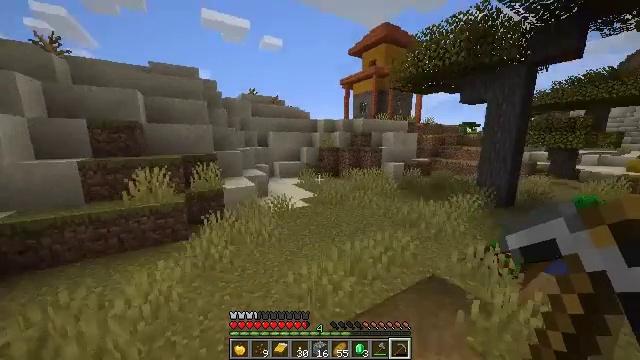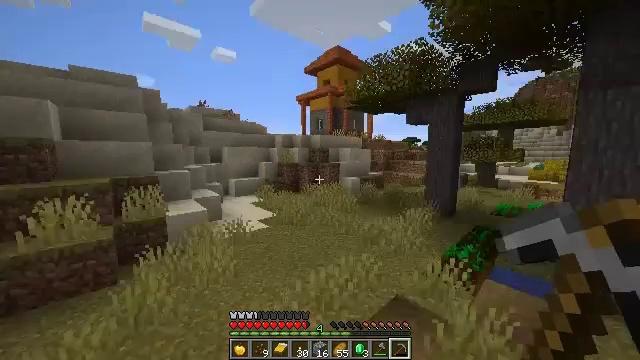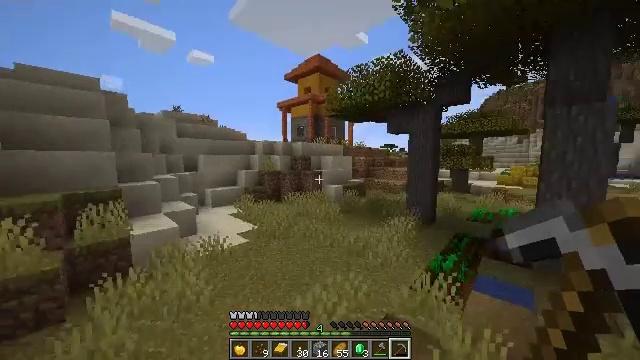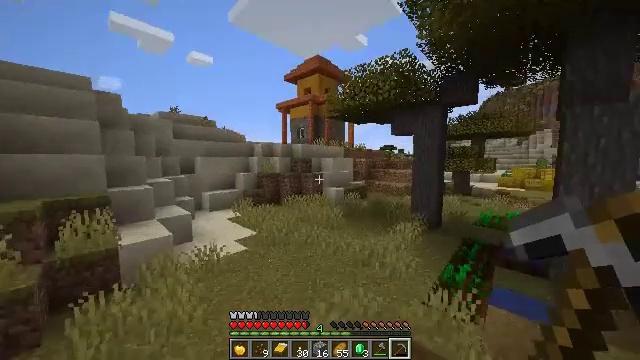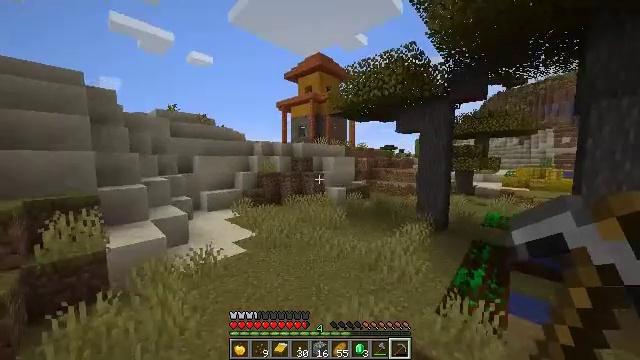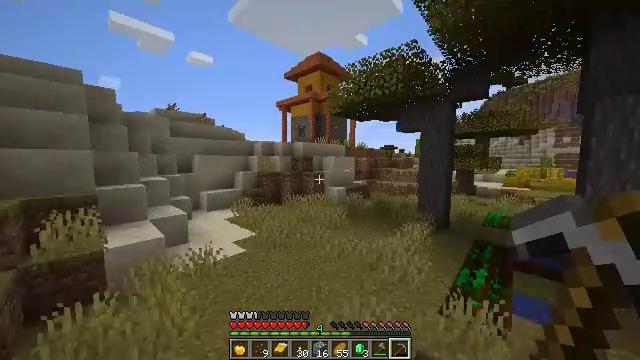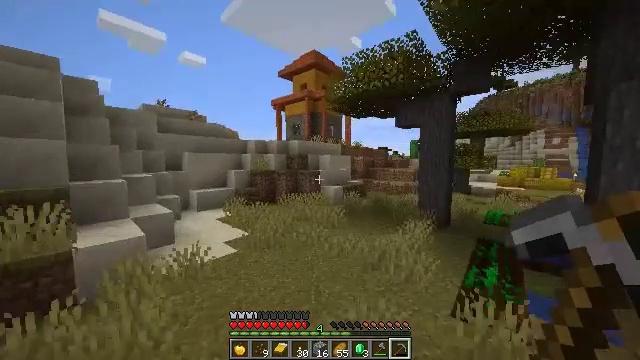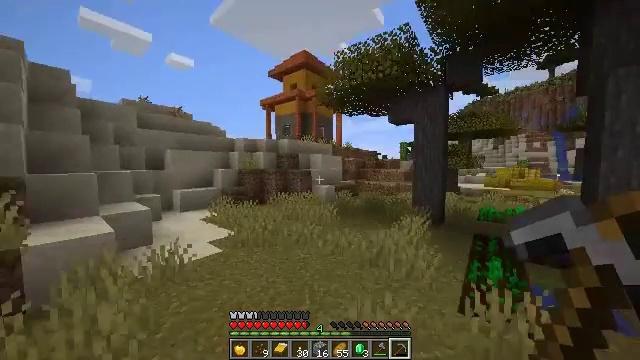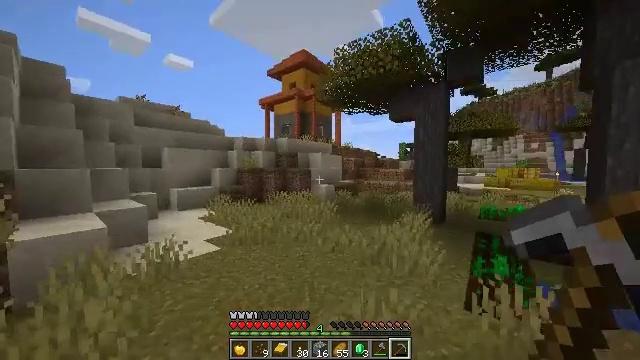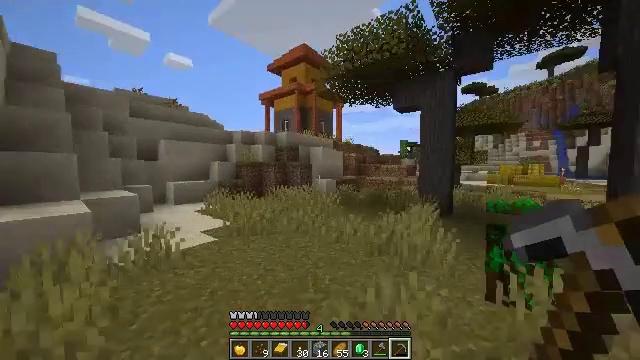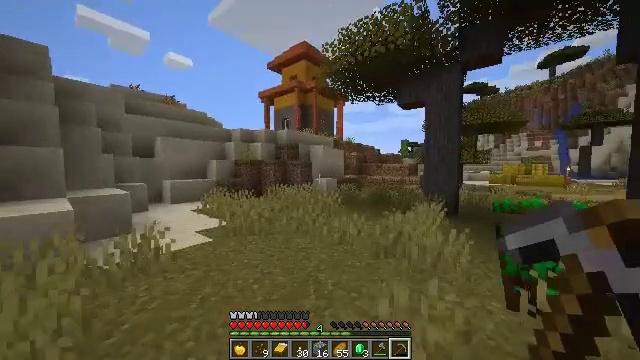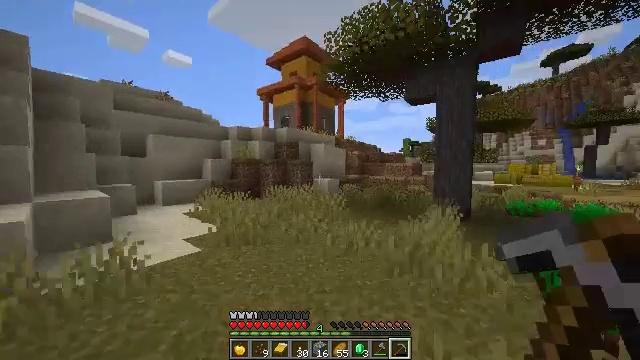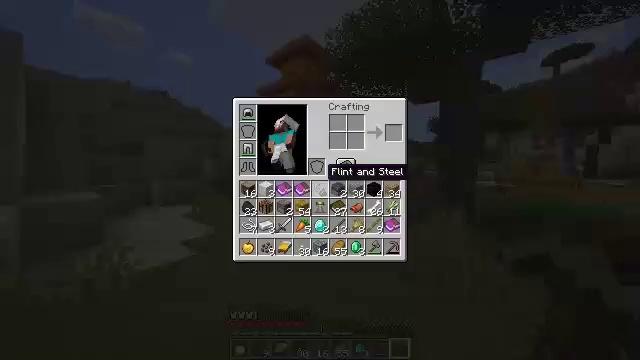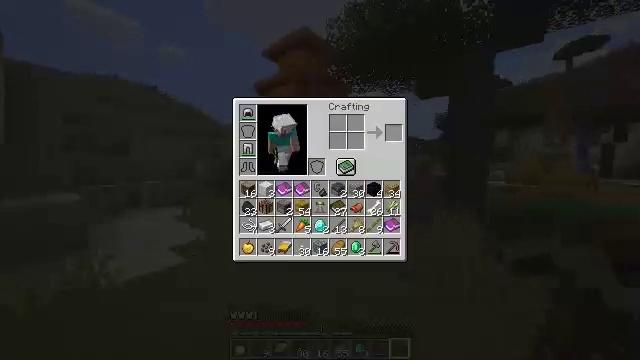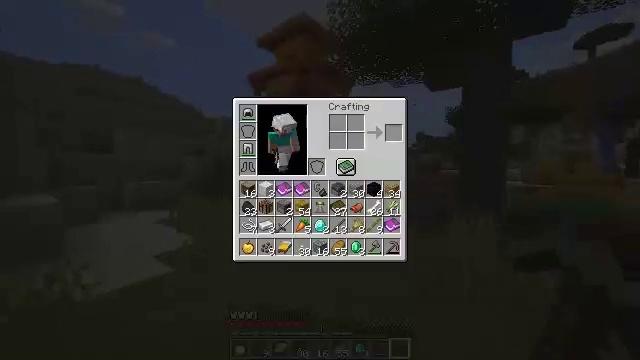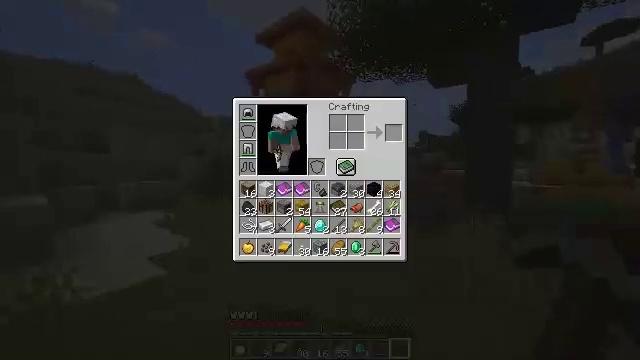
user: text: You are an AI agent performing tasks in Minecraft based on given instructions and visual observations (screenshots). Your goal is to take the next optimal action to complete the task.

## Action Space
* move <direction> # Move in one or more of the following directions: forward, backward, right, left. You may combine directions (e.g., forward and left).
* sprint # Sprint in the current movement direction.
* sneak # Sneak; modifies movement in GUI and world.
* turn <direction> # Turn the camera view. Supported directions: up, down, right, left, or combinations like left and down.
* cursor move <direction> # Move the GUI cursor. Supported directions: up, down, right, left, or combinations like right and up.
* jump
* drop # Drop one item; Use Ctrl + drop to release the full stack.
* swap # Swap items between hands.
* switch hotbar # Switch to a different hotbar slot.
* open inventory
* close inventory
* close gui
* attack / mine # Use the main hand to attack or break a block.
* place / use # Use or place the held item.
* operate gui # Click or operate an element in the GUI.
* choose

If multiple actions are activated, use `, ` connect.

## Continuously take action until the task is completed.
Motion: motion action
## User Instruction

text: Harvest yellow terracotta for crafting.
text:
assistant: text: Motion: move forward, turn right and up, jump
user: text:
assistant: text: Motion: move forward, turn right and up, jump
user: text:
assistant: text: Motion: move forward, jump
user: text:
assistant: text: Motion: move forward
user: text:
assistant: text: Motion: move forward
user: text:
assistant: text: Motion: move forward, turn right
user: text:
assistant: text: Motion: move forward, turn right and up
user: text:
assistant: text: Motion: move forward
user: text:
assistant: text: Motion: move forward
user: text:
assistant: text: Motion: move forward
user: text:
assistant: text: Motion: move forward
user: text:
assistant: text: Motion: move forward, open inventory
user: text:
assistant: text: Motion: cursor move right, open inventory
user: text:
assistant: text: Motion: cursor move right and up
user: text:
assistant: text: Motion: cursor move right and up
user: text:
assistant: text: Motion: cursor move right and up
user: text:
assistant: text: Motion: no_op
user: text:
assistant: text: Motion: no_op
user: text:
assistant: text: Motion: cursor move left
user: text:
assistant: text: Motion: cursor move left
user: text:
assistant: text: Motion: no_op
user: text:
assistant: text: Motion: no_op
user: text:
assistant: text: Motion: no_op
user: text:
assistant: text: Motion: close inventory
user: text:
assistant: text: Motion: close inventory
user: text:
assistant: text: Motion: move forward, close inventory
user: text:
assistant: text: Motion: move forward, turn right and up, close inventory
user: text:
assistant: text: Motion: move forward, turn right
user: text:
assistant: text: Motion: move forward
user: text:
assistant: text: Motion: move forward, sprint